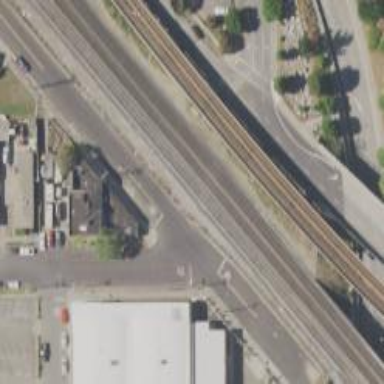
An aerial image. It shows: Railway siding with rails.